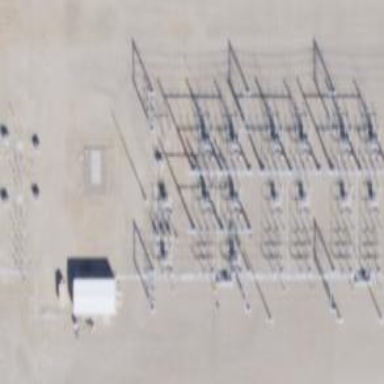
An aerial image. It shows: Switch for power supply.